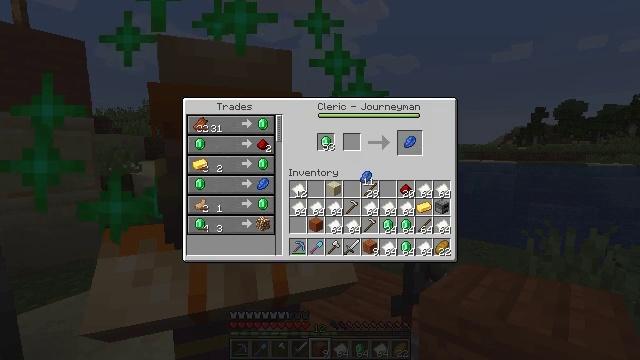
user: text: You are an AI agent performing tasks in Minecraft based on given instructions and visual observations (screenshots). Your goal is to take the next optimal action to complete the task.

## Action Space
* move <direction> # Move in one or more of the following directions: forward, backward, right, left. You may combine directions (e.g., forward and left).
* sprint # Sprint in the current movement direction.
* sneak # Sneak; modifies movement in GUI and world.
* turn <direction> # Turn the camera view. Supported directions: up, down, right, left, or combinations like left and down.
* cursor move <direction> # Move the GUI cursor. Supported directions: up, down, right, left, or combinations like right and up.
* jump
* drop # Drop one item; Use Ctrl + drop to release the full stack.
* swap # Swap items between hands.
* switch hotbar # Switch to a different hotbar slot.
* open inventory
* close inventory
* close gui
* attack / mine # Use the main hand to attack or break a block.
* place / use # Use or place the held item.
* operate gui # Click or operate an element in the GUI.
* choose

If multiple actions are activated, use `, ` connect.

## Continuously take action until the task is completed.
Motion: motion action
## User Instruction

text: Interact with a crafting table to get lapis lazuli.
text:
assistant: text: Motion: no_op